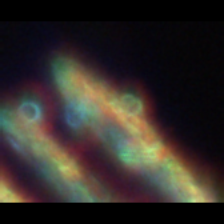
Taxon: Diatom_aggregate
Group: Diatoms